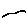
Label: bird